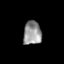
Tissue: skin
Cell type: Epithelial cells
Senescence score: 0.2105
Nuclear area (px): 414
Mean DAPI intensity: 150.795